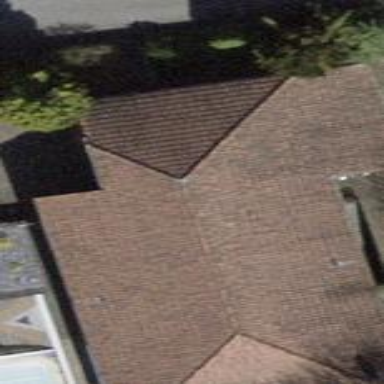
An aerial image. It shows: Building with tiled roof.